Interaction volume radius: 10 \u00c5
Interaction volume height: 25 \u00c5
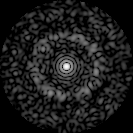
Disorder parameter: 0.8328